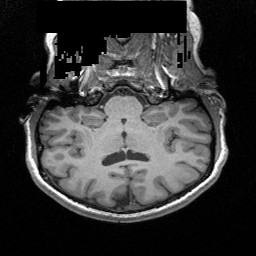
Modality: T1w
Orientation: sagittal